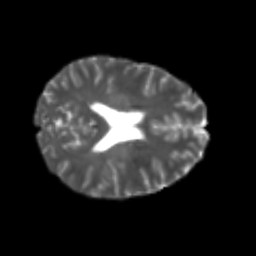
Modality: T2w
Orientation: axial
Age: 22
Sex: female
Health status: healthy
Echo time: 0.074 s